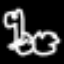
Label: squiggle